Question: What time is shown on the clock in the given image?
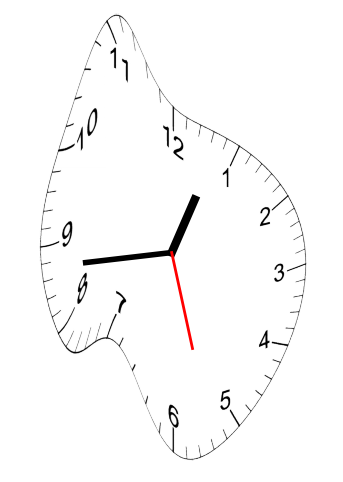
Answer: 12:43:27